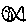
Label: fish